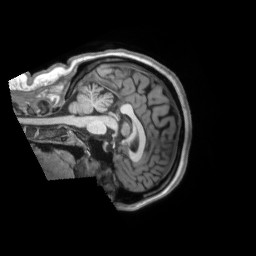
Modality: T1w
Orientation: sagittal
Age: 30
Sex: female
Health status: ill
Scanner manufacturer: siemens
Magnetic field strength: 3 T
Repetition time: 2.2 s
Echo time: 0.00157 s